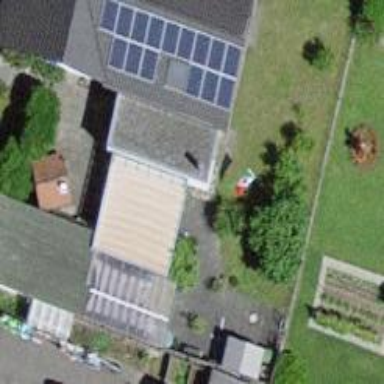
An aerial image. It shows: Garage.